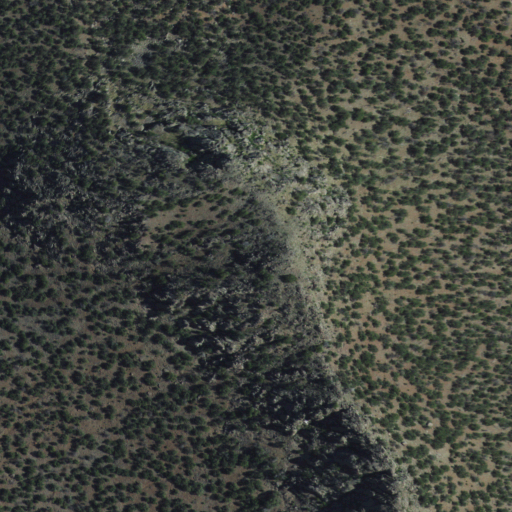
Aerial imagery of ridge(s) in New Mexico named Cerros de Las Mujeres containing only evergreen forest